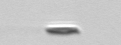
Label: fiber